Field crop: maize
Growth stage: 2
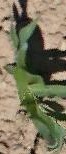
Species: maize